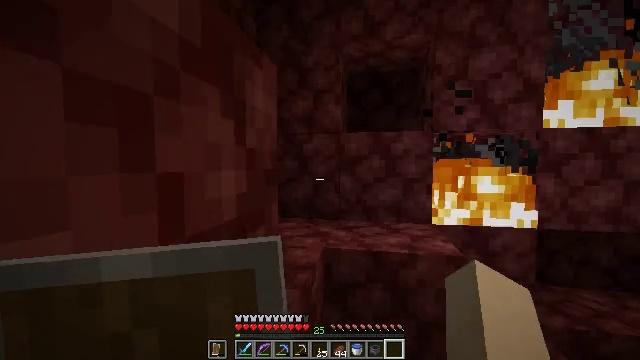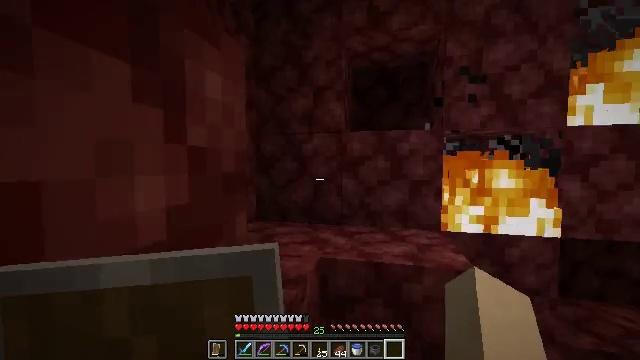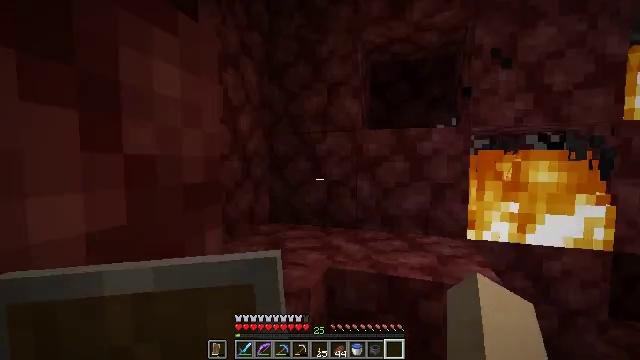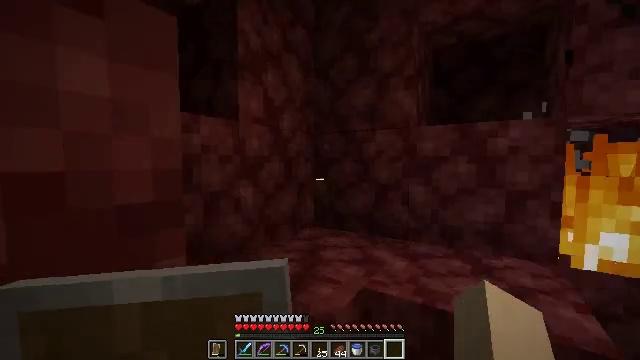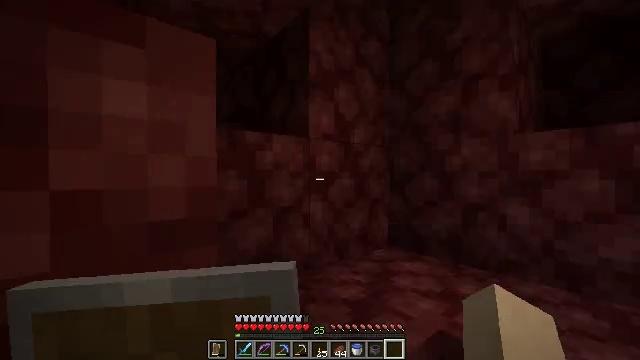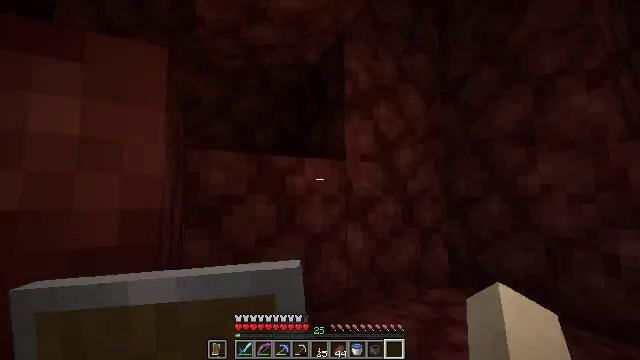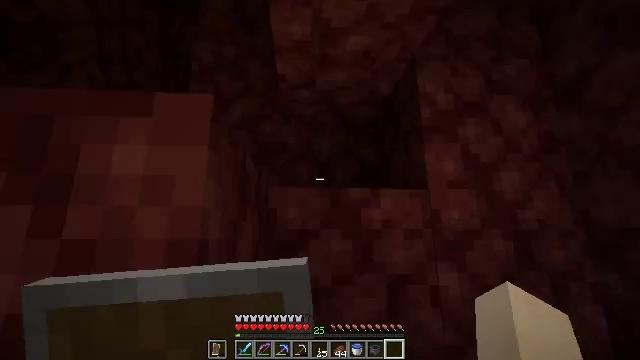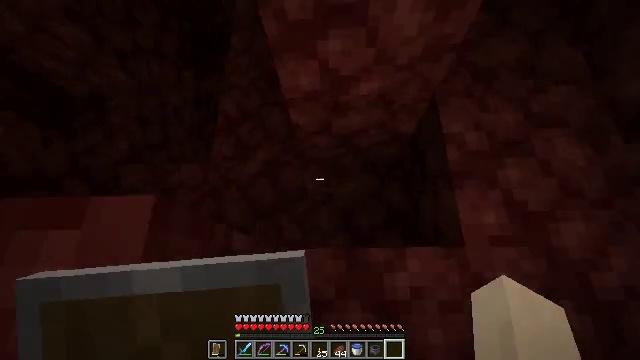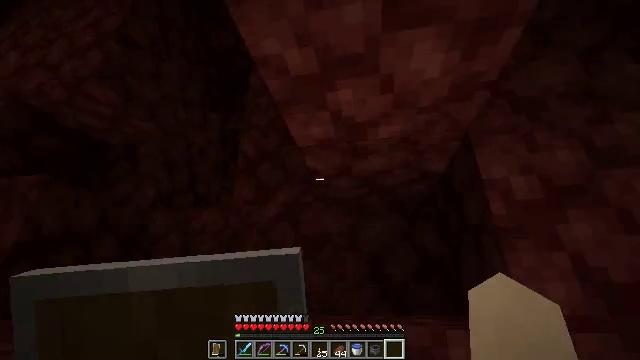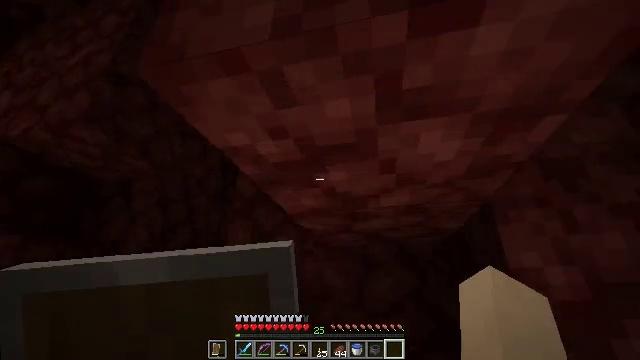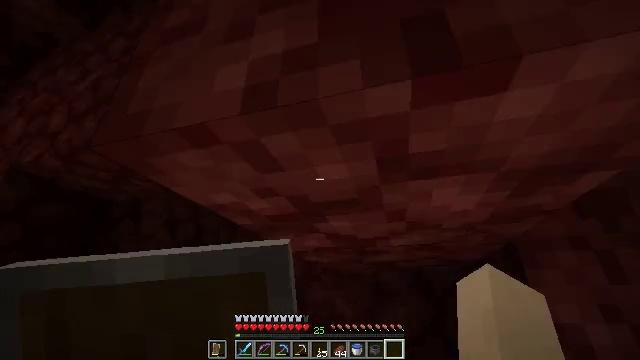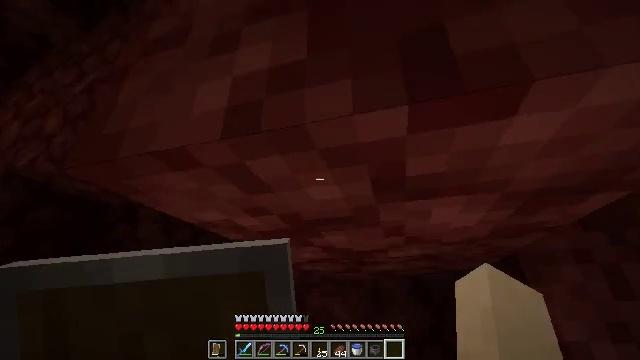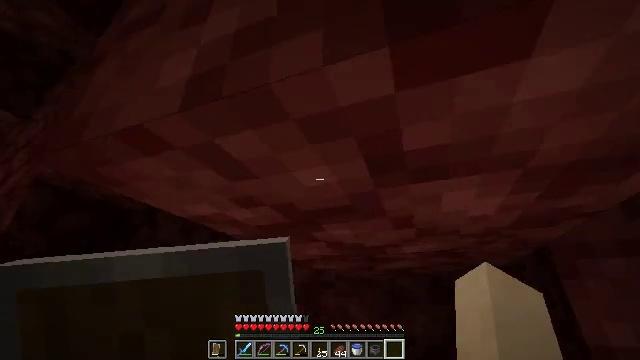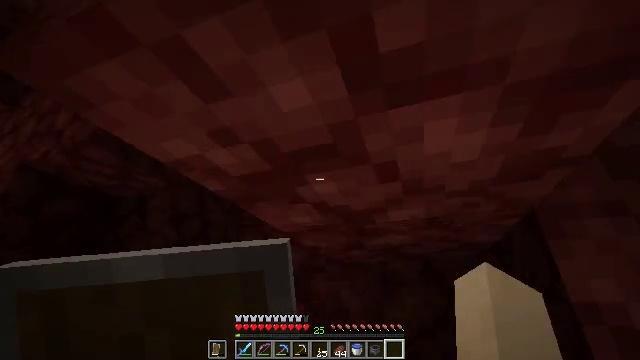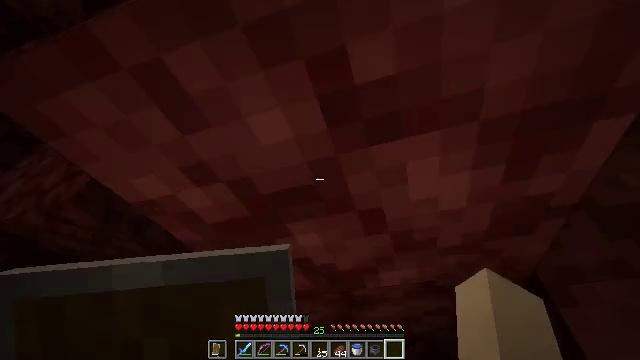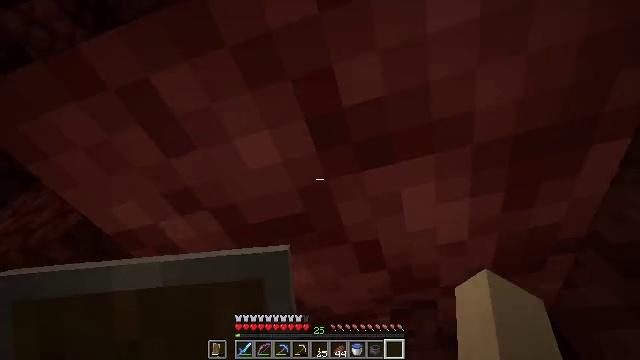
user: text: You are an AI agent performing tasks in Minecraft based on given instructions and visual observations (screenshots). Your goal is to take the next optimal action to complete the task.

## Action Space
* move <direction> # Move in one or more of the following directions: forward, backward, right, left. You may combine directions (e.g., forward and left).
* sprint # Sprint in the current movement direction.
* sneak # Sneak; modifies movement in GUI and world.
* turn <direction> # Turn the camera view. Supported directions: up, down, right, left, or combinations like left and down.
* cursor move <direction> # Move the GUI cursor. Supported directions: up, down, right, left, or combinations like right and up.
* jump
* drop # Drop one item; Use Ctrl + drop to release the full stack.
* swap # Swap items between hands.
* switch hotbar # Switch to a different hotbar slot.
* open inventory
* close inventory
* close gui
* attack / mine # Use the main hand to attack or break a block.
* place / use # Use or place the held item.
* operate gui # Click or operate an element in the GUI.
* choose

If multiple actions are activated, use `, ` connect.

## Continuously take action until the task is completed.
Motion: motion action
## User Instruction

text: Collect netherrack in the Nether.
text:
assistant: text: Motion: move forward and move right, turn left
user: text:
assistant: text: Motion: move forward and move right, turn left
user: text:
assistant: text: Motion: move forward and move right, turn left
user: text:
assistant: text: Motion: move forward and move right, turn left and up
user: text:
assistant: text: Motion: move forward and move right, turn left and up
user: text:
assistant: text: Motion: move forward and move right, turn left and up
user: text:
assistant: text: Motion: move forward, turn left and up, jump
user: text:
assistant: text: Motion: move forward, turn left and up, jump
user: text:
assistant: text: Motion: move forward, turn left and up, jump
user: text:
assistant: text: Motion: move forward, turn left, jump
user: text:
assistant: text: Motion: move forward
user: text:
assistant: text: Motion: move forward, turn left
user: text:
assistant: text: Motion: move forward, turn right
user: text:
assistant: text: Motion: turn right and up
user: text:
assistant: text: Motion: turn up, attack / mine
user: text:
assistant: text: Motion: turn right and up, attack / mine
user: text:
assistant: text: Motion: turn right and up, attack / mine
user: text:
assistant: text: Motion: turn right and up, attack / mine
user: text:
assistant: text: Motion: attack / mine
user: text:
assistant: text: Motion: attack / mine
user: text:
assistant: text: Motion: attack / mine
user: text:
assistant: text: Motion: attack / mine
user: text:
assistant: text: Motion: attack / mine
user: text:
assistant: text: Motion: attack / mine
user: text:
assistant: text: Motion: attack / mine
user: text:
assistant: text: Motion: attack / mine
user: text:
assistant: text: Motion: attack / mine, switch to hotbar 4
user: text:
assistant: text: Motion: turn left and up, attack / mine, switch to hotbar 4
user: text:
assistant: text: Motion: turn left and up, attack / mine
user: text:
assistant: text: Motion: attack / mine